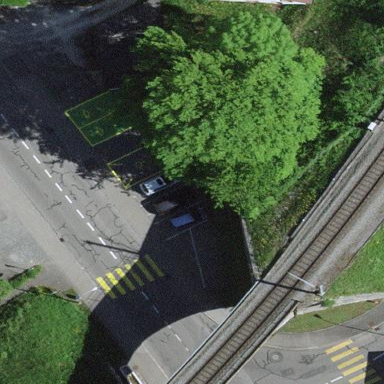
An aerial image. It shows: Parking available on the street side.